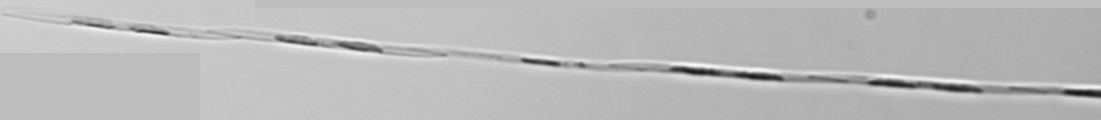
Label: Pseudo-nitzschia